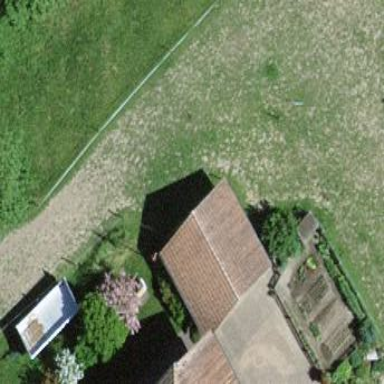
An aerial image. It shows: Garage.